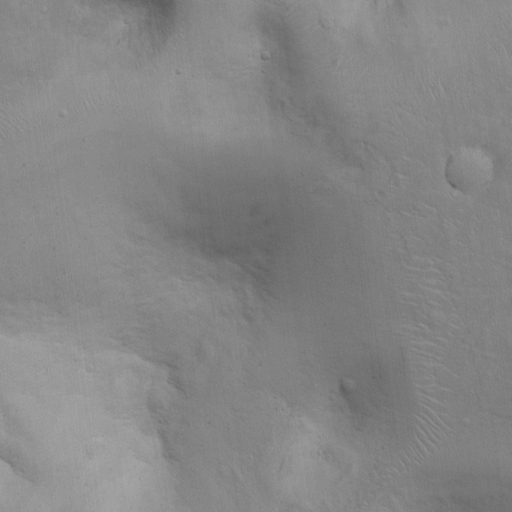
Classes present: Background, Cone